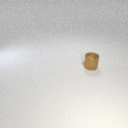
small brown metal cylinder